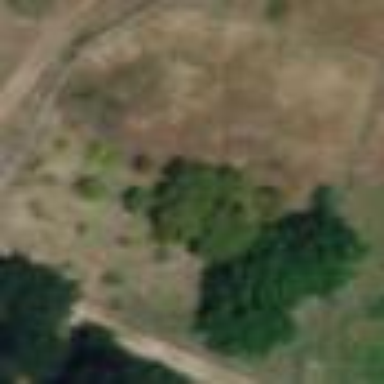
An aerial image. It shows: Orchard.